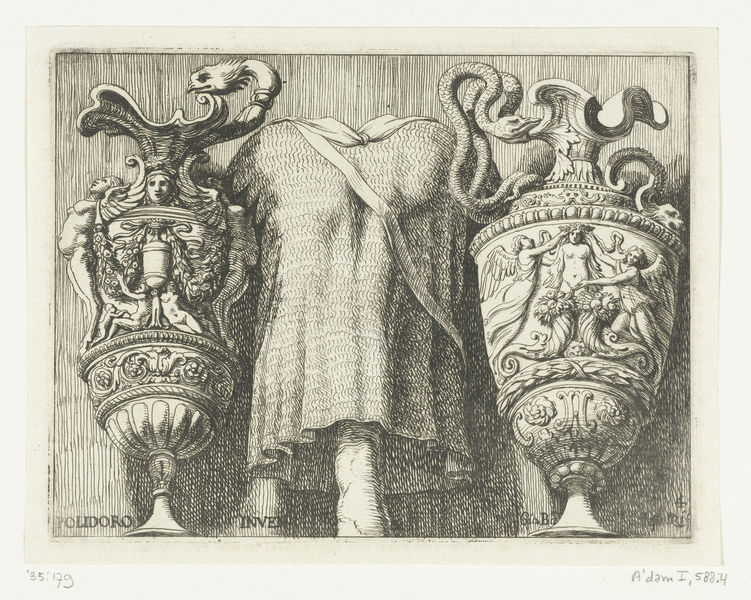
Titel: Boomstronk met een maliënkolder tussen twee kannen
Künstler: Giovanni Battista Galestruzzi
Standort: Amsterdam
Institution: Rijksmuseum
Schlagwörter: schatten, vogel, zeichnung, hemd, gesicht, renaissance, schrift, perspektive, hell dunkel, radierung, mythologie, schlangen, gefäße, nummer, 35, 79, renaisancce